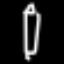
Label: pencil